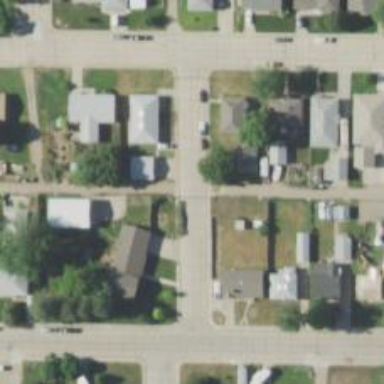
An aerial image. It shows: Alleyway designated as service road.